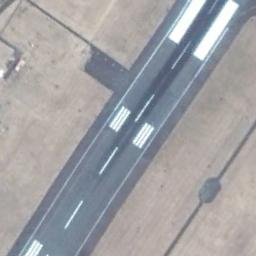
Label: runway